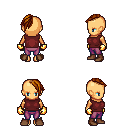
a pixel art fantasy rpg character, female body template, human, tanned skin, maroon sleeveless shirt, magenta pants, brunette long mohawk hairstyle, gold gloves, brown shoes, four views (front, back, left, right), 2x2 character sprite sheet, small pixel art, hard edges, no anti-aliasing